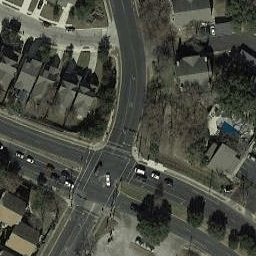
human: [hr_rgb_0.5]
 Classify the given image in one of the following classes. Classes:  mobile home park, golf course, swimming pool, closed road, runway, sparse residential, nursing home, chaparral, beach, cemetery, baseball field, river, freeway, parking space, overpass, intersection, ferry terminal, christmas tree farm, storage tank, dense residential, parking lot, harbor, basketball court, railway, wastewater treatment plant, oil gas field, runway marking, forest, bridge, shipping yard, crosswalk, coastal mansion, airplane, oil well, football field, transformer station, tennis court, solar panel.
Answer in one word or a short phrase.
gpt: intersection